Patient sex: M
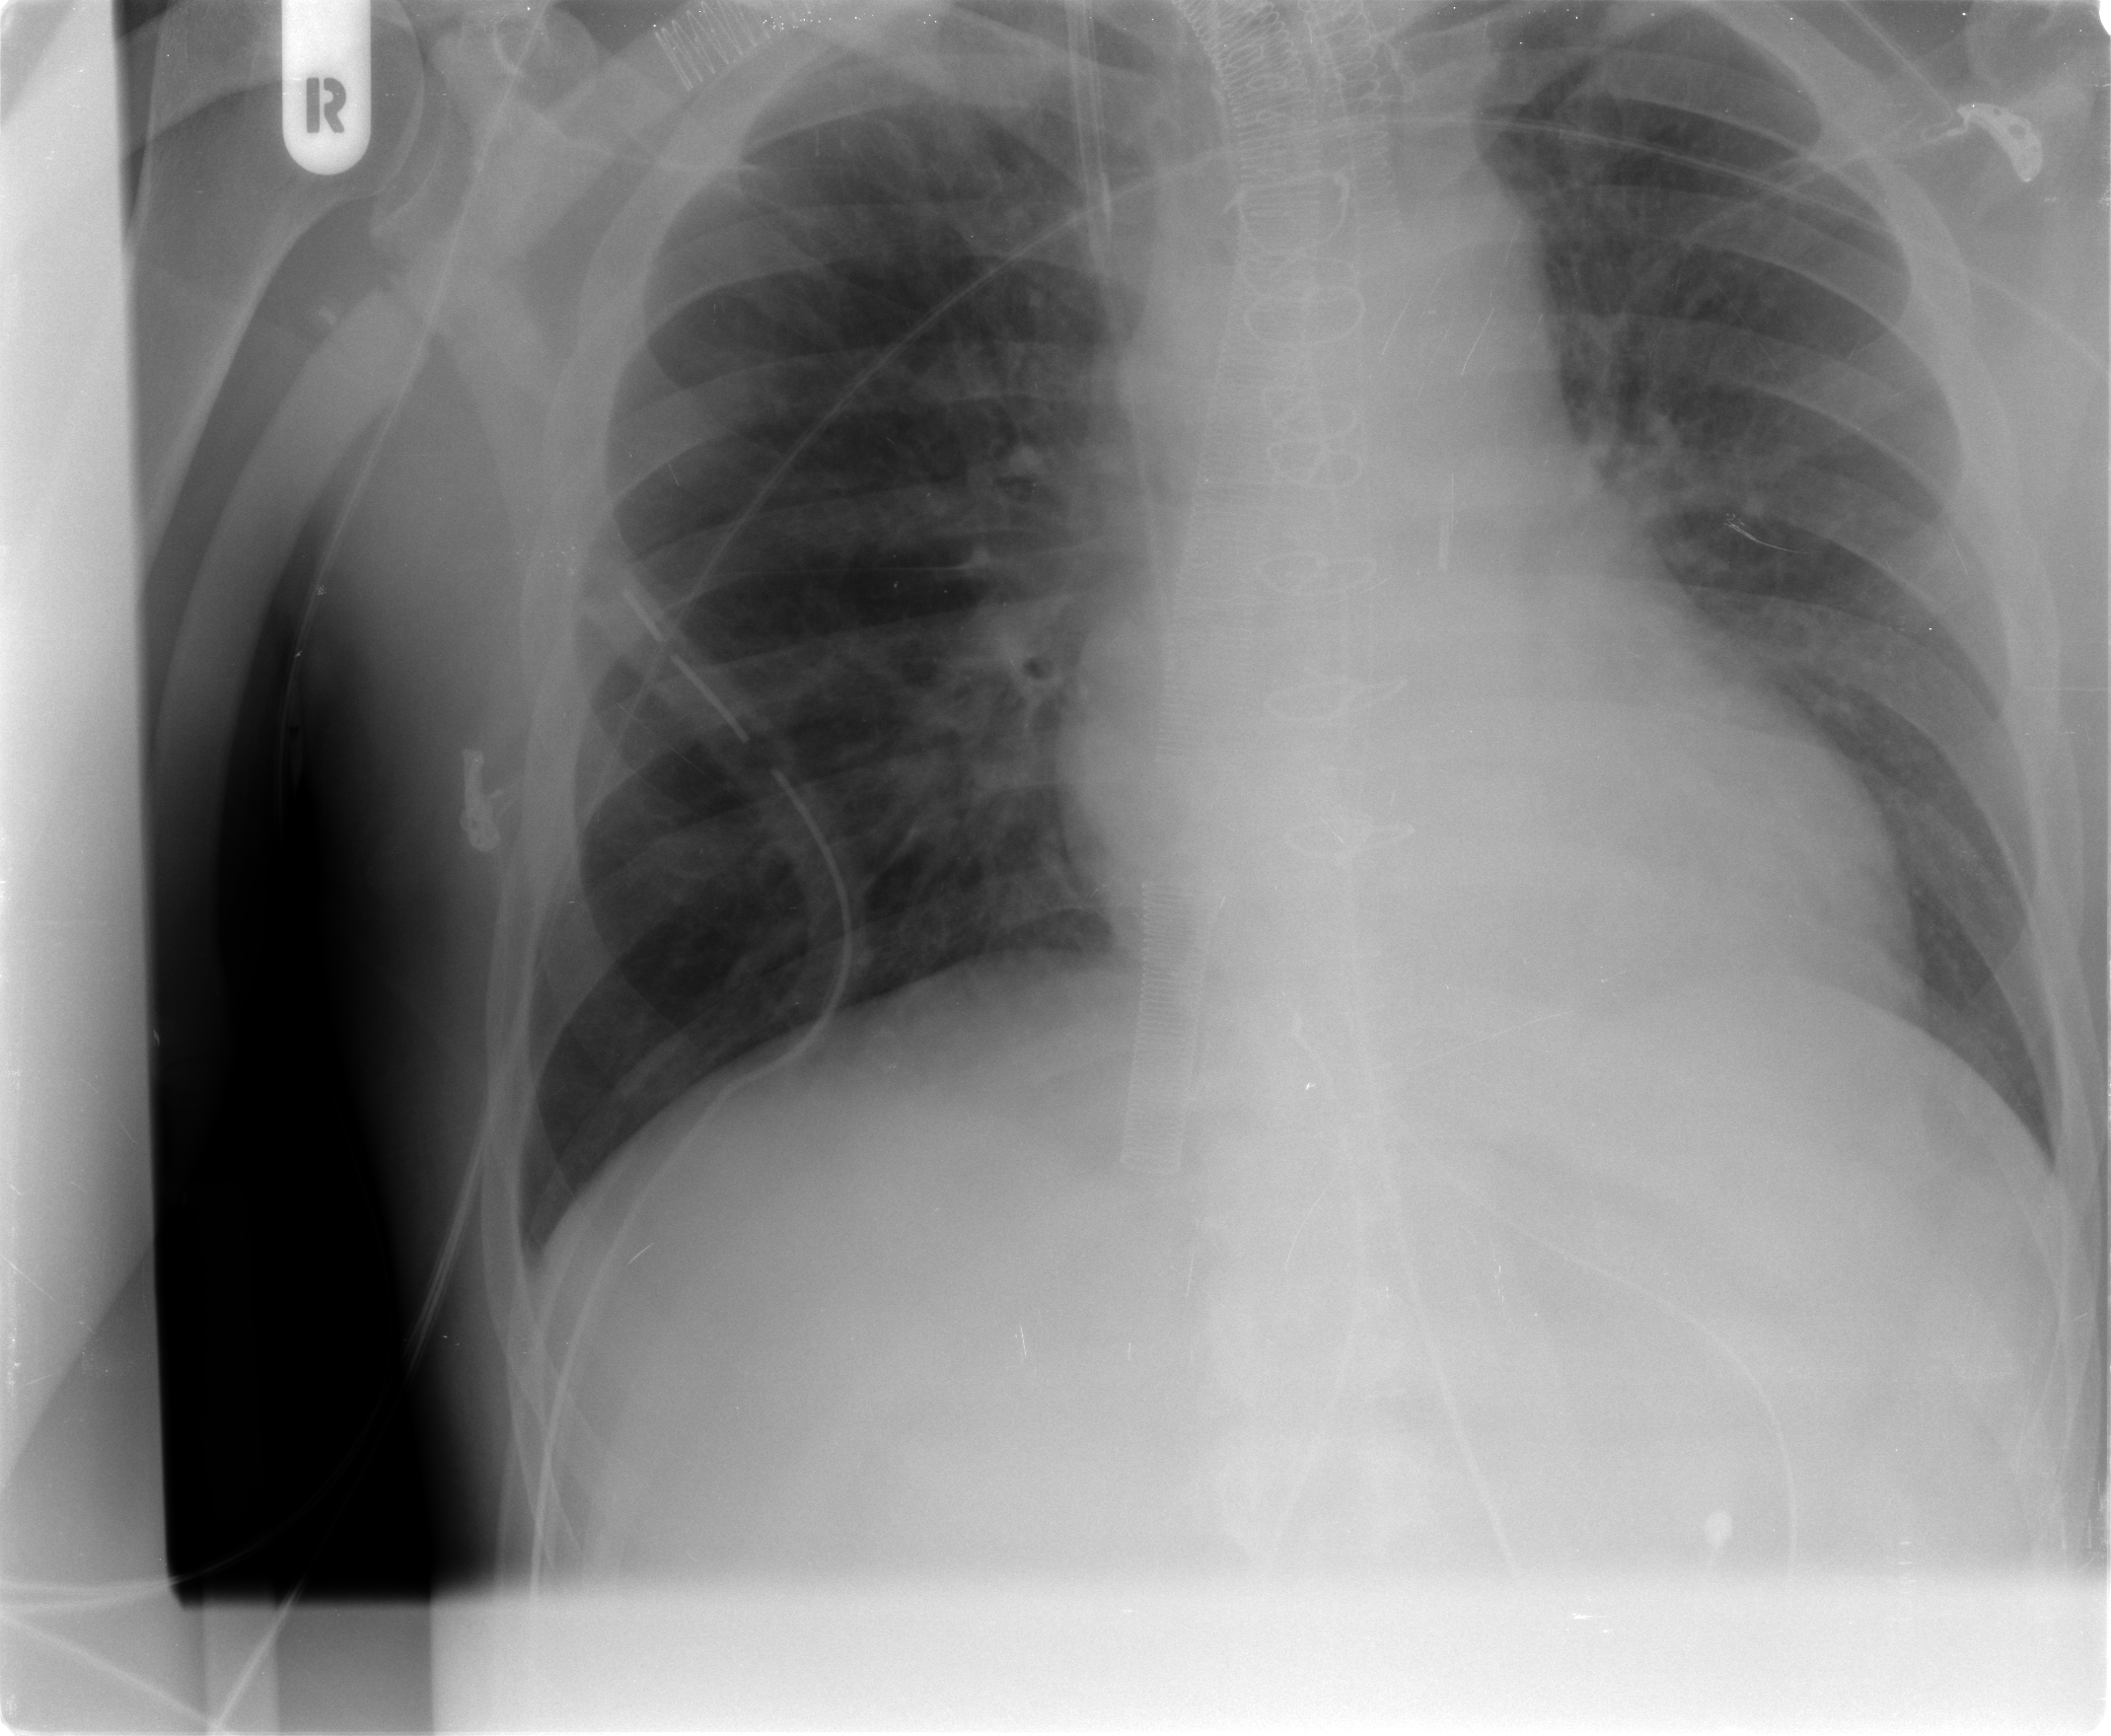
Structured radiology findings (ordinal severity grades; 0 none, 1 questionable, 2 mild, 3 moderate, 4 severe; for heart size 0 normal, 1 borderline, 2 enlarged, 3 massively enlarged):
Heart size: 1
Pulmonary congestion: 2
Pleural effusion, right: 0
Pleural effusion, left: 0
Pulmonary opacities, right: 0
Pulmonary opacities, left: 0
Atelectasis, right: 0
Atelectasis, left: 0